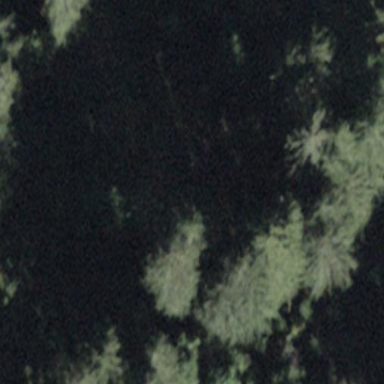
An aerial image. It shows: Forest area.